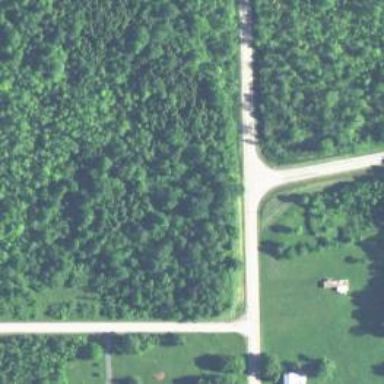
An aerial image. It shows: Tertiary road.